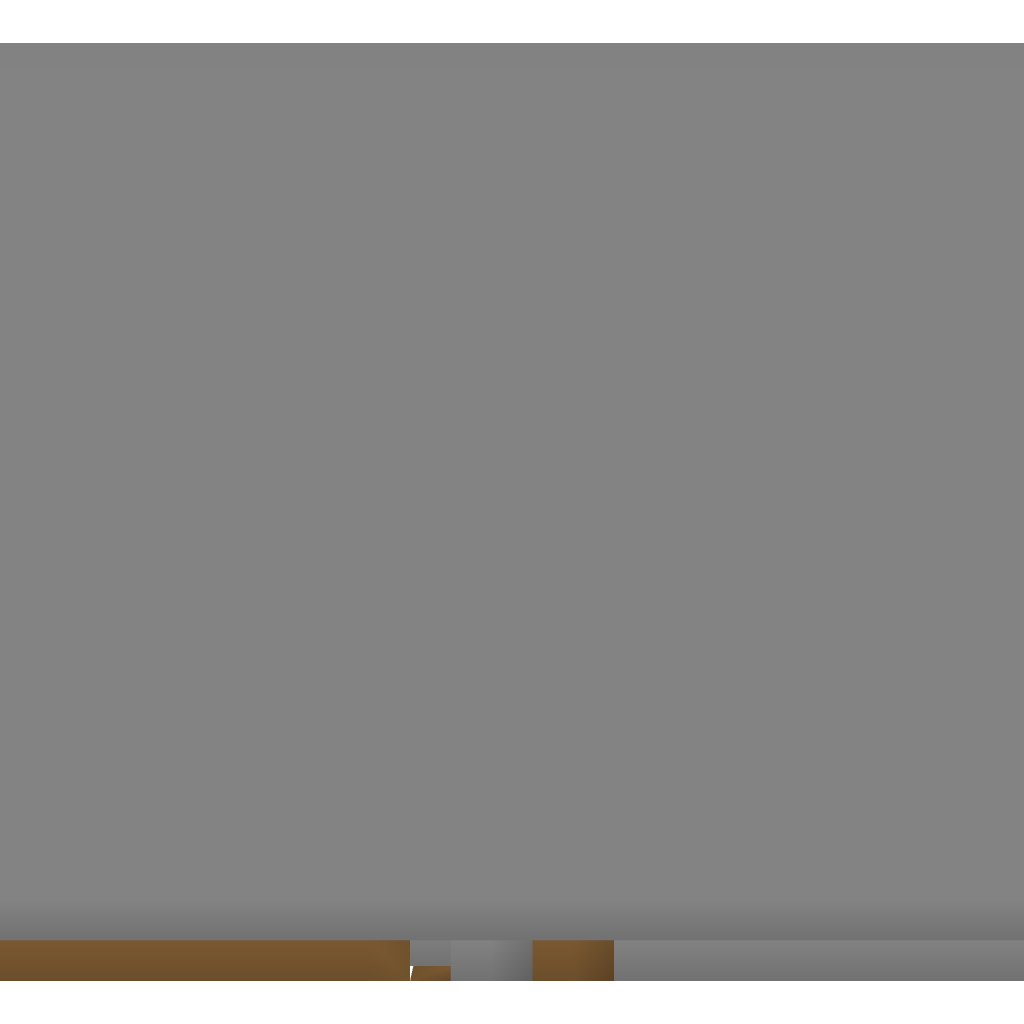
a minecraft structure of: Basic PvP Arena bad low quality